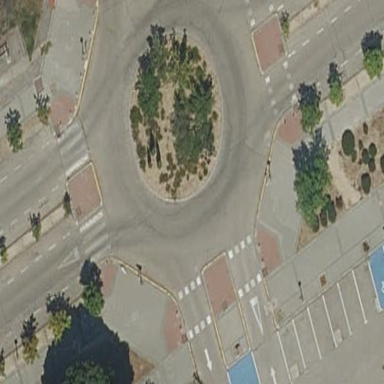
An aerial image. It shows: Residential road that intersects with roundabout.